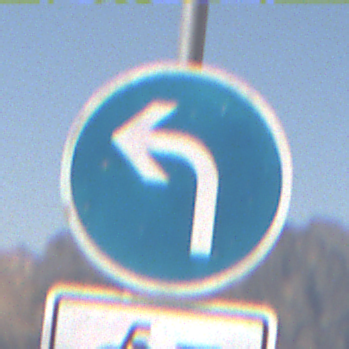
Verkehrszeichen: VorgeschriebeneFahrtrichtungLinks
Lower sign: EinspurigeFahrzeugeFrei2
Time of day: Midday
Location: Outdoor (Nature)
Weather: Clear
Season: NotSpecified
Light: Natural